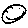
Label: smiley face